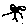
Label: hexagon